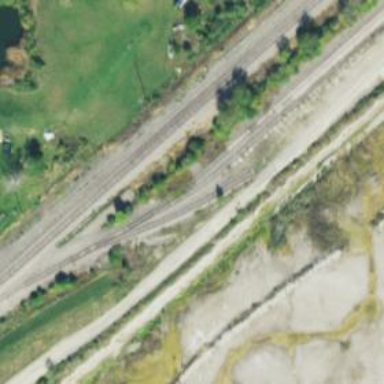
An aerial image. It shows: Rail spur service.